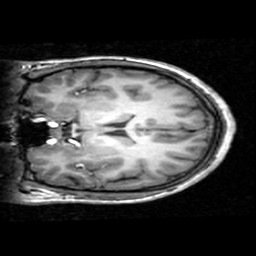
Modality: T1w
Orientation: coronal
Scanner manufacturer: ge
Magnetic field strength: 3 T
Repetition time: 0.009036 s
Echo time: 0.00184 s